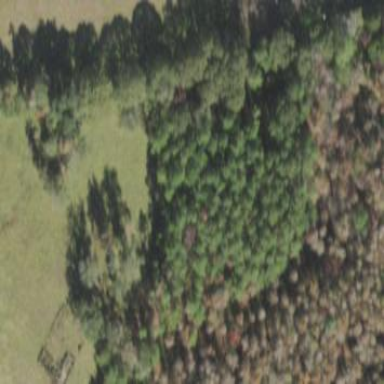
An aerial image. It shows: Mixed woodland area with various types of leaves.